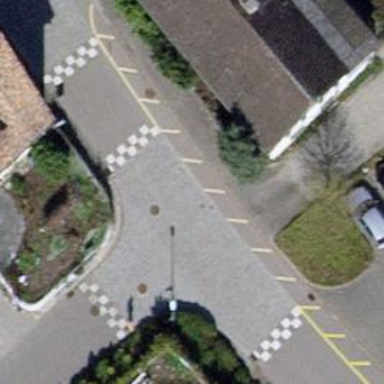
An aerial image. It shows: Table-style traffic calming feature.